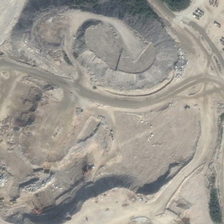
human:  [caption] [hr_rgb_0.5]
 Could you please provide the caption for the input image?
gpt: the bare land grew a small amount of vegetation .

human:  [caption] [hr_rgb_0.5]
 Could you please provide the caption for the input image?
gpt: the bare land grew a small amount of vegetation .

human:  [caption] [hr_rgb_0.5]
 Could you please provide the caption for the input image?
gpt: a lot of cars parked on the side of the land .

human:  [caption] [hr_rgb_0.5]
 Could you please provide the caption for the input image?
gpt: a lot of cars parked on the side of the land .

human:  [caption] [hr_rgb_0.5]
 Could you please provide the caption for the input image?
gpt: a lot of cars parked on the side of the land .